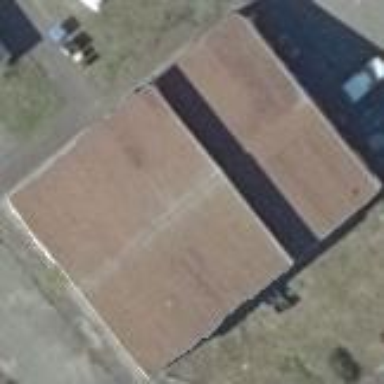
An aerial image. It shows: Commercial building.